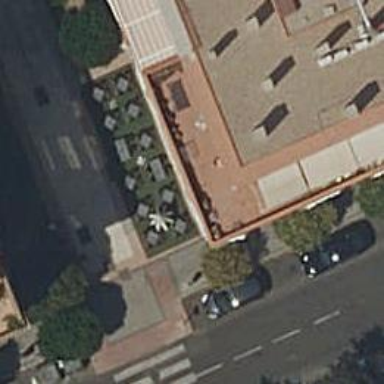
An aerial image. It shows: Restaurant.